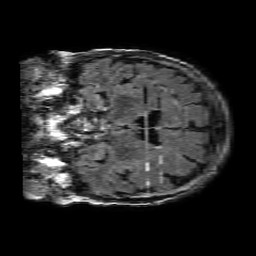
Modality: FLAIR
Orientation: coronal
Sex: female
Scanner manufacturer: philips
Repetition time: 11 s
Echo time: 0.125 s